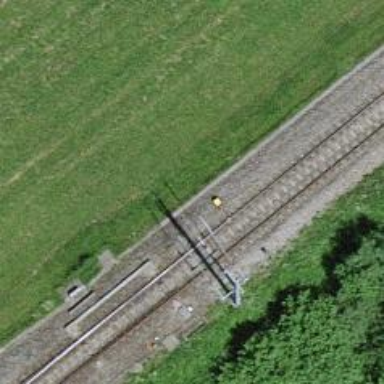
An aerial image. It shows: Railway switch.